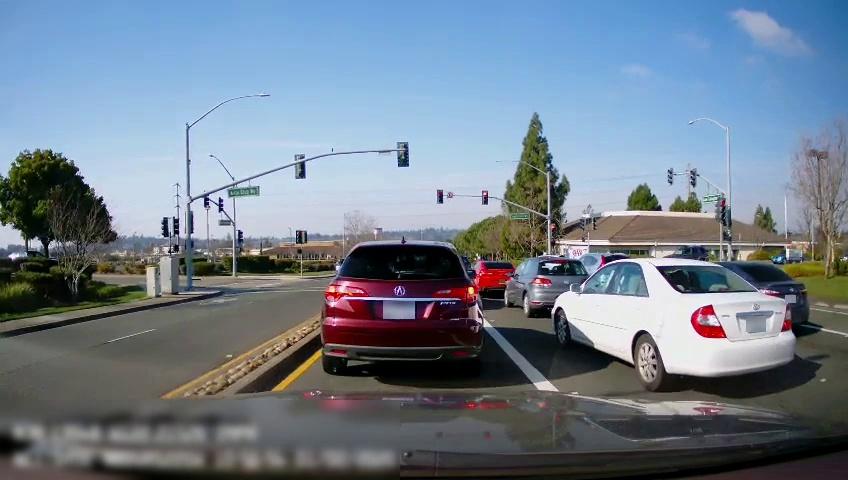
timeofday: Day
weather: Sunny
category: Drivable Space
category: Drivable Space
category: Vehicles | Car
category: Vehicles | SUV
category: Vehicles | SUV
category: Vehicles | Car
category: Vehicles | Car
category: Vehicles | Car
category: Vehicles | Car
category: Vehicles | SUV
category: Vehicles | SUV
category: Lanes | Current Lane
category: Lanes | Current Lane
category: Lanes | Current Lane
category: Lanes | Alternate Lane
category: Lanes | Opposite Lane
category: Traffic | Signs
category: Traffic | Signs
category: Traffic | Signs
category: Traffic | Signs
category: Traffic | Lights
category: Traffic | Lights
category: Traffic | Lights
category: Traffic | Lights
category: Traffic | Lights
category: Traffic | Lights
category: Traffic | Lights
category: Traffic | Lights
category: Traffic | Lights
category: Traffic | Lights
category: Traffic | Lights
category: Traffic | Lights
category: Traffic | Lights
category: Traffic | Lights
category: Traffic | Lights
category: Traffic | Lights
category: Traffic | Lights